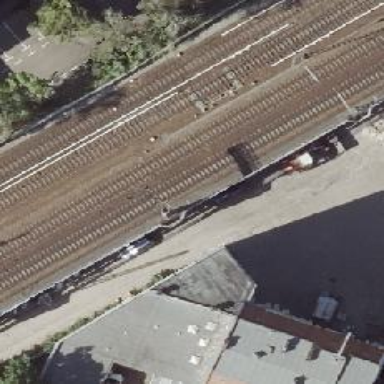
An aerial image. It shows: Railway signal.